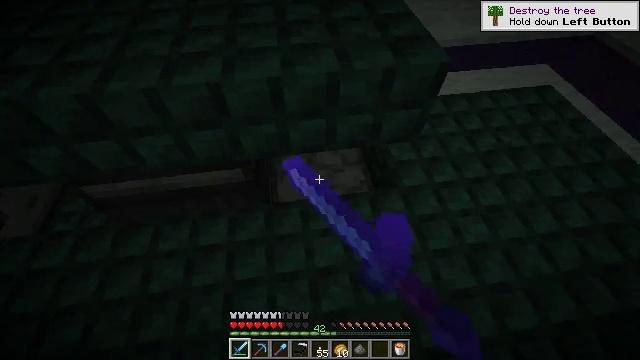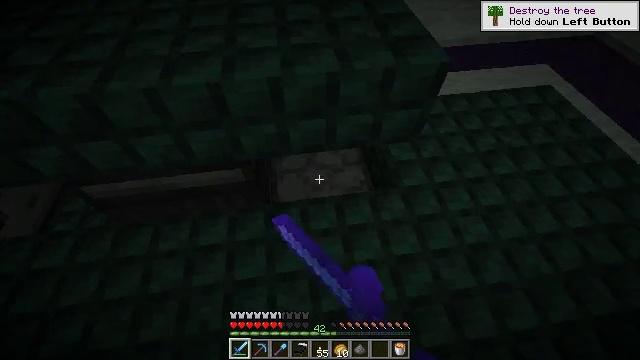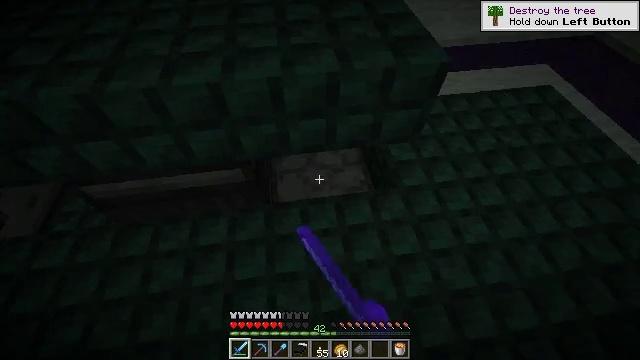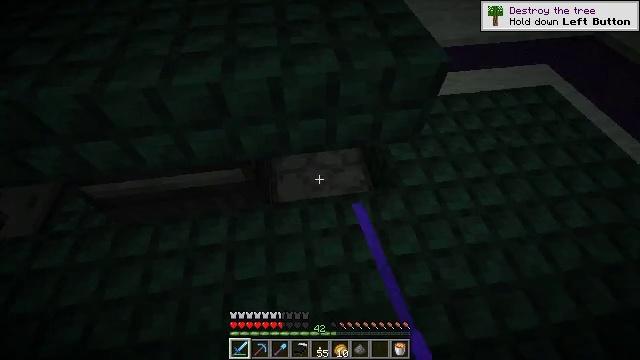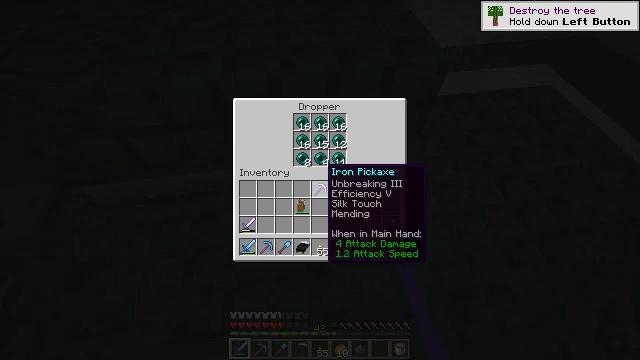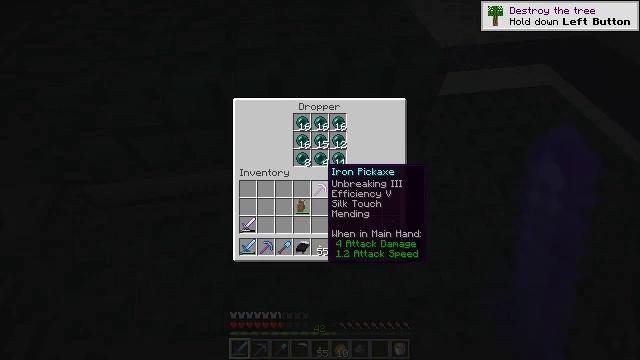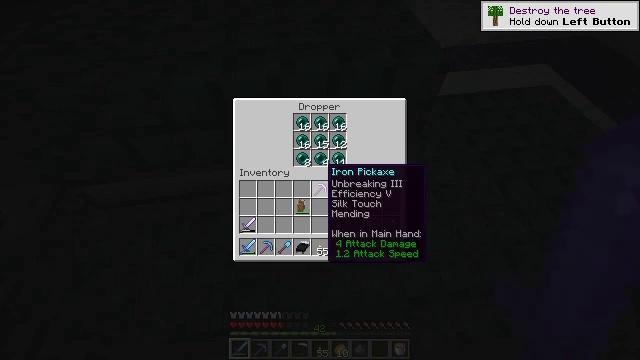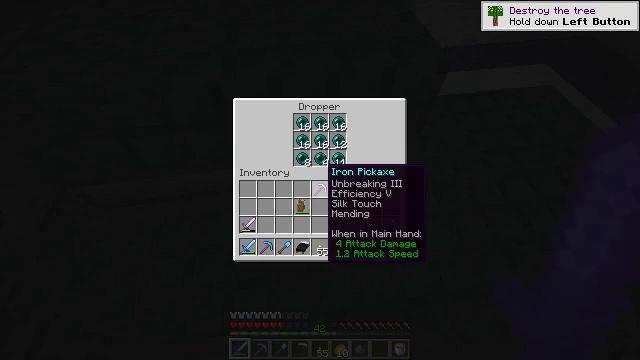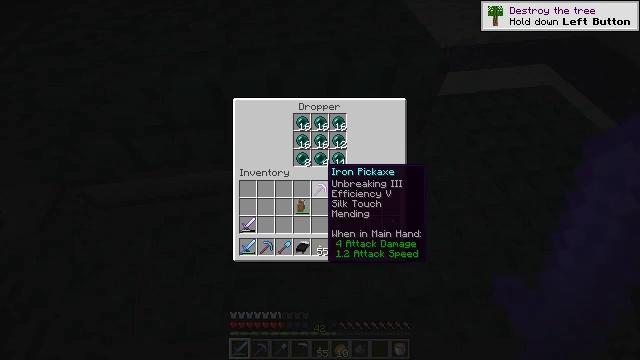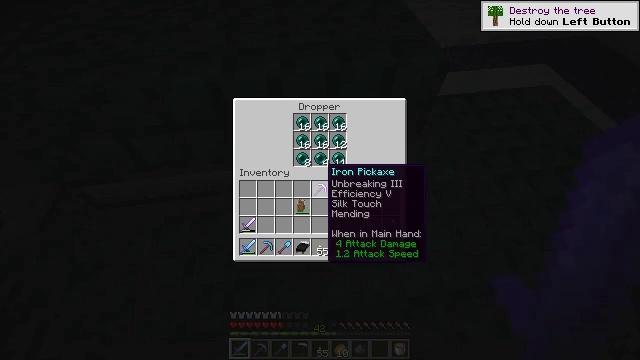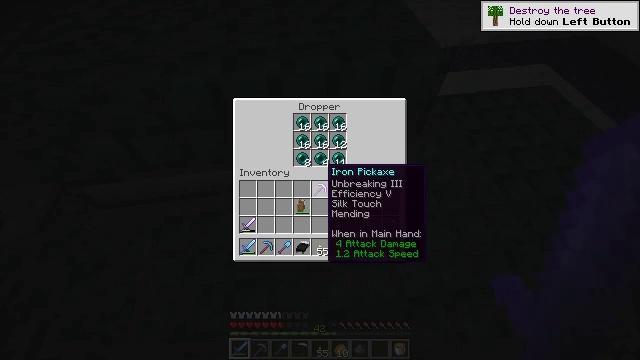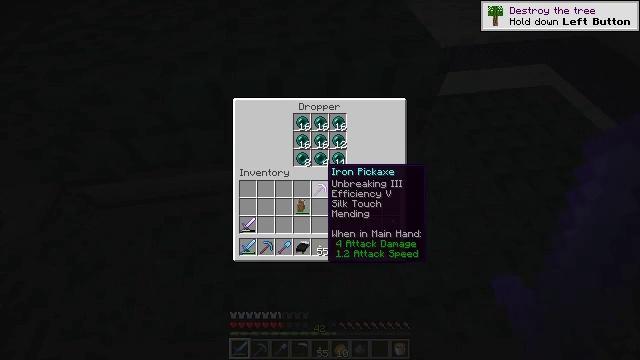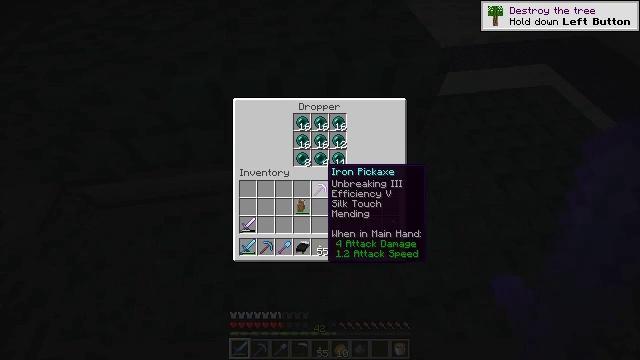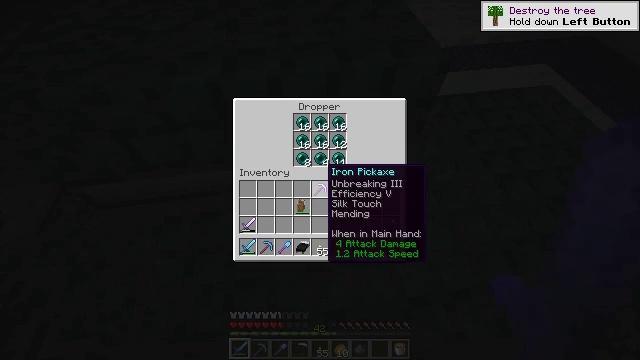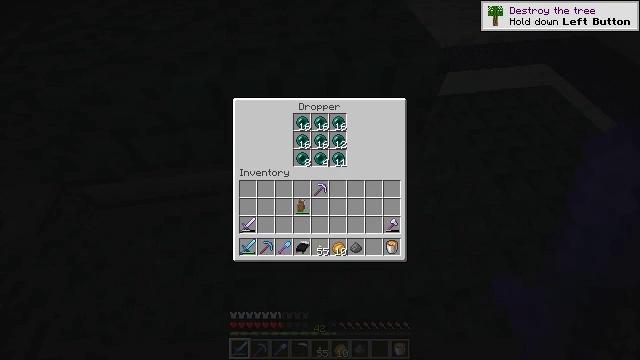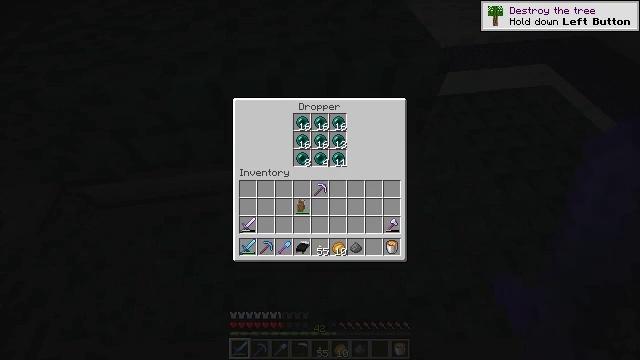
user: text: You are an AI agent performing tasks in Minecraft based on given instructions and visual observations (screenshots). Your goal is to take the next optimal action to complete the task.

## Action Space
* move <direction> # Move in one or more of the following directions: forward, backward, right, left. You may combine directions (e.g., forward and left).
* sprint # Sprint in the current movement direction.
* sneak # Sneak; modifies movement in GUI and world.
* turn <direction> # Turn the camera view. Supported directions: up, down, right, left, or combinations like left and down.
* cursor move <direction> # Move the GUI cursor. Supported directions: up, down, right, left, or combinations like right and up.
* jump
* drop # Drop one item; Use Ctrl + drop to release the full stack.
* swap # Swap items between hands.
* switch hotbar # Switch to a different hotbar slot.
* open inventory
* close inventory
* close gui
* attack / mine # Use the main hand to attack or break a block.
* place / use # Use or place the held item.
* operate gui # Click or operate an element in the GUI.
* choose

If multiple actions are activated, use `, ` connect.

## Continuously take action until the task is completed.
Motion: motion action
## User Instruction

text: Combat the enderman.
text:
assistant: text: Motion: use / place
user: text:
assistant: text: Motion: no_op
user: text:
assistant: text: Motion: no_op
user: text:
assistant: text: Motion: open gui
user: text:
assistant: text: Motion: no_op
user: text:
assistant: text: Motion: no_op
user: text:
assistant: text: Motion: no_op
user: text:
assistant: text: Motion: no_op
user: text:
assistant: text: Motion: no_op
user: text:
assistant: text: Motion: no_op
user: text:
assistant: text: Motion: no_op
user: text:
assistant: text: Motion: no_op
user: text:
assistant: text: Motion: no_op
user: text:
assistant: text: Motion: cursor move right
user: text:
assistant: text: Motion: cursor move right
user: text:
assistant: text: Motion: no_op
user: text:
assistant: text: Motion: no_op
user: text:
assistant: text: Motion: no_op
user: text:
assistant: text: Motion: no_op
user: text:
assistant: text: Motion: no_op
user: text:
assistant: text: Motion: no_op
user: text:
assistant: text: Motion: no_op
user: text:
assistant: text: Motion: cursor move up
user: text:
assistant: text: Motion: no_op
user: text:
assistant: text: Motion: no_op
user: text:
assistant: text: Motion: no_op
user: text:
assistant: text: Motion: no_op
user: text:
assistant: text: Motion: cursor move up
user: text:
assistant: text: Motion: no_op
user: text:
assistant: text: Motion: no_op